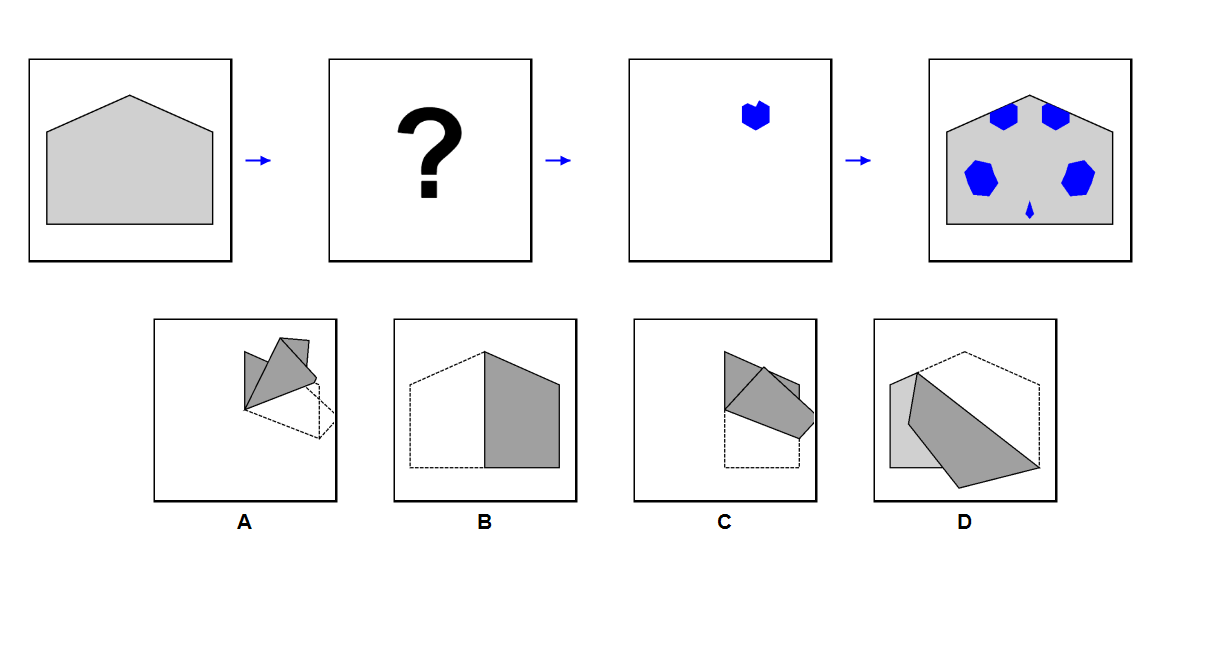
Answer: D